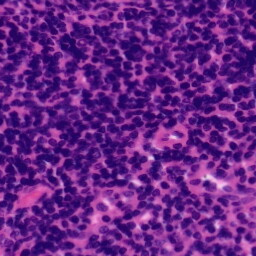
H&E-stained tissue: Tonsil